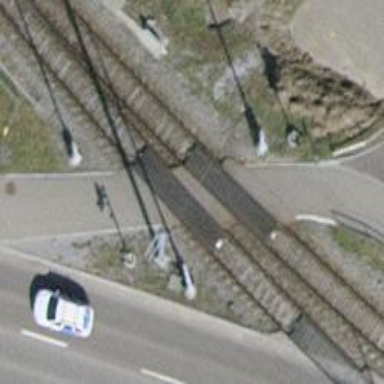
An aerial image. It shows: Crossing for the railway.